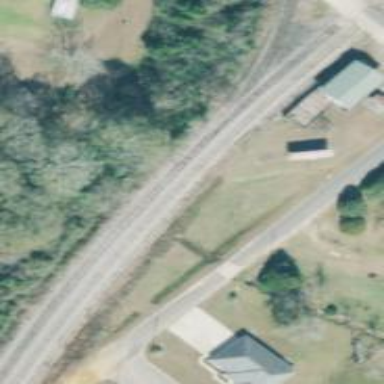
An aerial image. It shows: Railway siding for service.